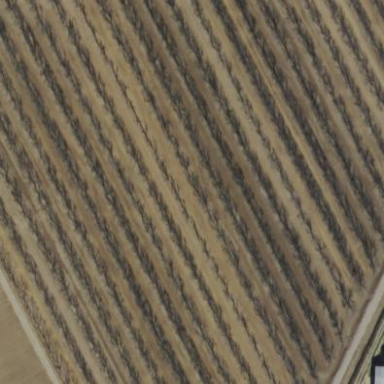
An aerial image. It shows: Orchard.